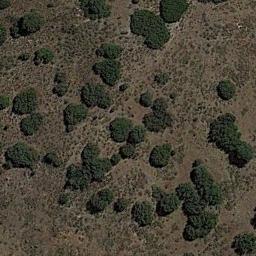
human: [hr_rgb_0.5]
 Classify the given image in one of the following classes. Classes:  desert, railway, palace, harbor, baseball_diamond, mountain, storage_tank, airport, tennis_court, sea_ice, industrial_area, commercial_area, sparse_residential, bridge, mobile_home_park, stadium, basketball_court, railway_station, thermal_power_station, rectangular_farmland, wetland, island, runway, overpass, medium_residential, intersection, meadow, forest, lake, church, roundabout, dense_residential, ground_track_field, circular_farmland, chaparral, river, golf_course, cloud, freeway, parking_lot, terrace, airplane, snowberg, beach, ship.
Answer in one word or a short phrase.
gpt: chaparral